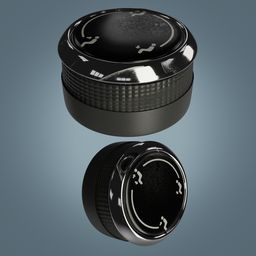
Label: electronics